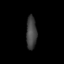
Tissue: lung
Cell type: Endothelial cells
Senescence score: 0.5798
Nuclear area (px): 334
Mean DAPI intensity: 66.222